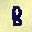
Label: 8